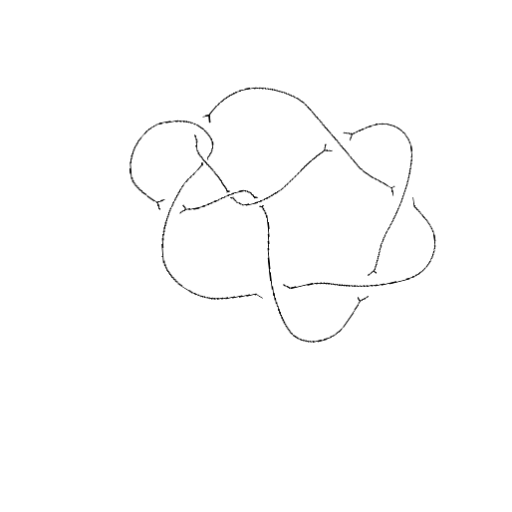
Crossing number: 9